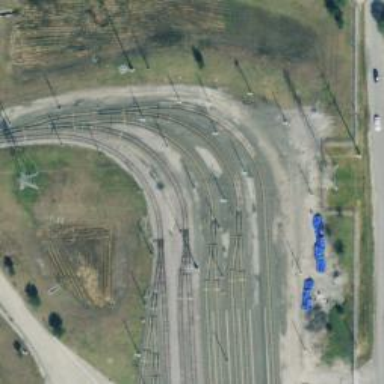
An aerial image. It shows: Light rail yard with electrified contact lines.